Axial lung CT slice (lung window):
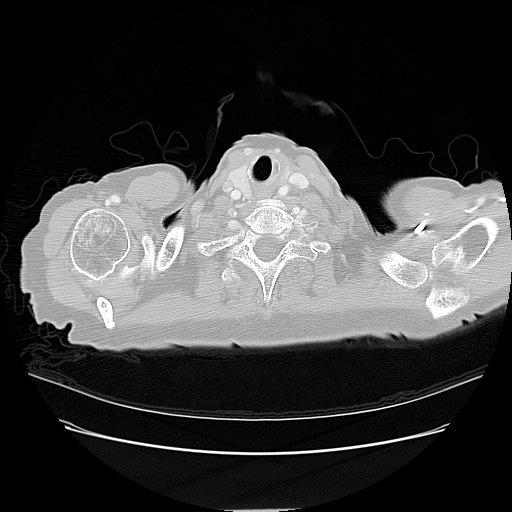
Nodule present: no